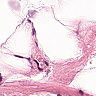
Metastatic tissue present: no